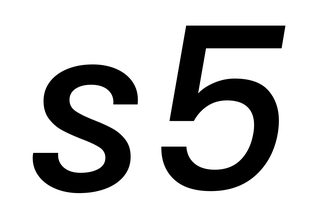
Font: Poppins-MediumItalic